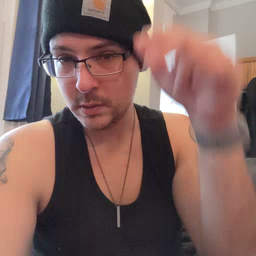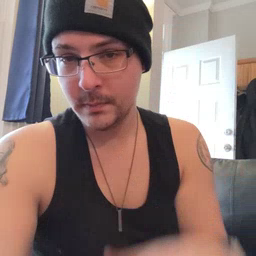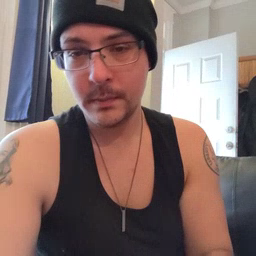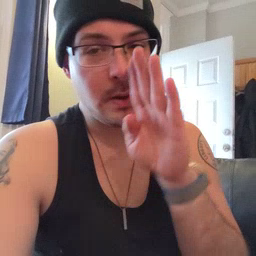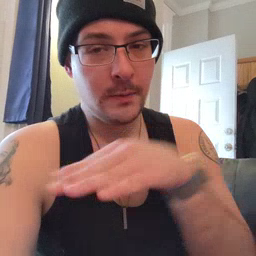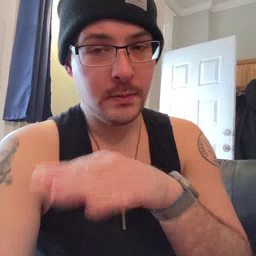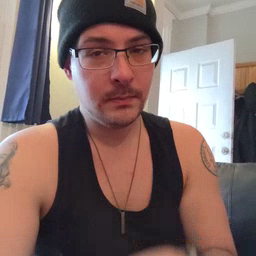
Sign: elephant